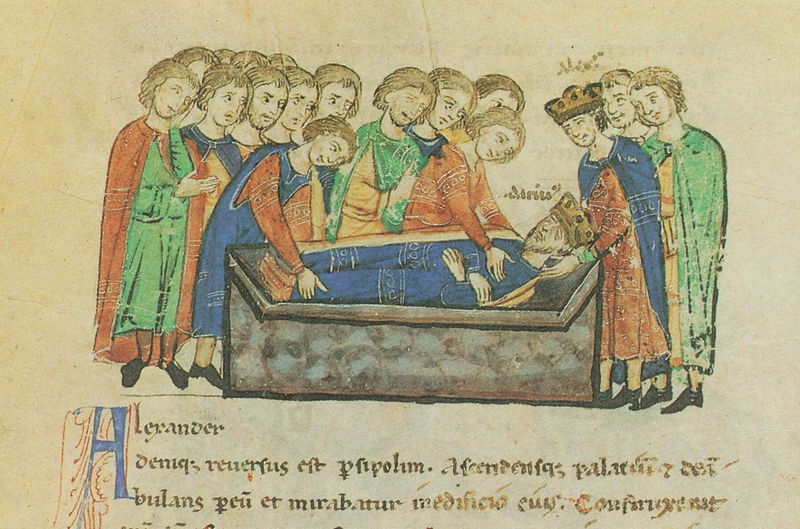
Titel: Alexanderroman
Institution: Leipzig, Stadtbibliothek
Schlagwörter: blau, mann, gelb, grün, menschen, bunt, haar, kleid, männer, weiss, zeichnung, rot, leute, anzug, gesichter, bibel, gesicht, mensch, tod, tot, toter, trauer, gewand, gold, haare, krone, farbig, schrift, jungen, gefolge, könig, junge, buch, text, beerdigung, sarg, gestorben, christus, grab, jesus, königin, jünger, heilig, grablegung, latein, biebel, apostel, buchmalerei, alexander, bestattung, kodex, aufbahren, untertanen, uss, sarf, nuchmalerei, biblie, einsargen